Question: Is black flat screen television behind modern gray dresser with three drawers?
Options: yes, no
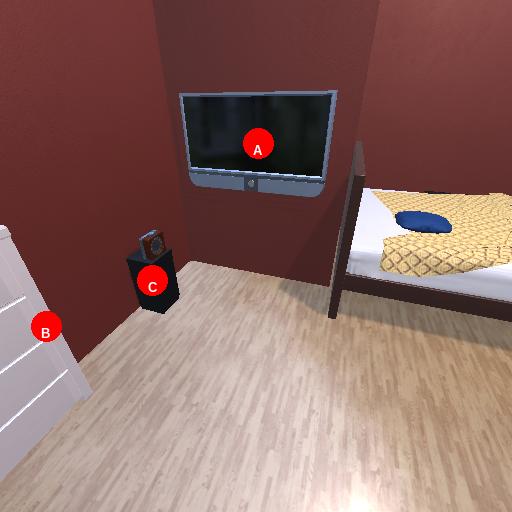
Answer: yes